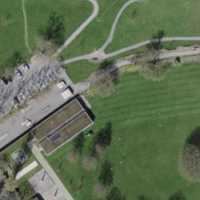
EUNIS habitat code: 53
Species observed at this site:
Gryllotalpa gryllotalpa
Tussilago farfara